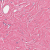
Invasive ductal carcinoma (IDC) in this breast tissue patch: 0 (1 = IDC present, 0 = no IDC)